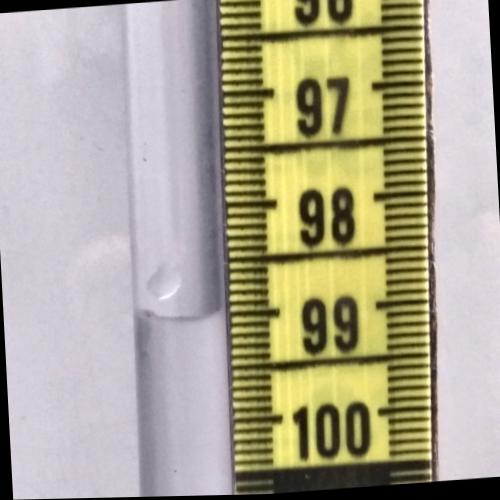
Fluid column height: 99.0 cm